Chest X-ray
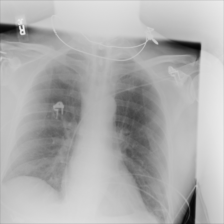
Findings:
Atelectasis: negative
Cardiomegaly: negative
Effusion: negative
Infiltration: negative
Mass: negative
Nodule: negative
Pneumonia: negative
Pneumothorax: negative
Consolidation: negative
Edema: negative
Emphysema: negative
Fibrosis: negative
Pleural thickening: negative
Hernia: negative